Interaction volume radius: 10 \u00c5
Interaction volume height: 35 \u00c5
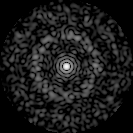
Disorder parameter: 0.8432